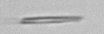
Label: fiber